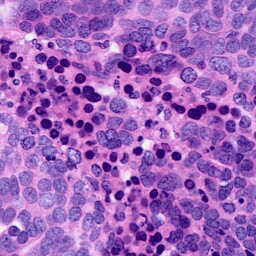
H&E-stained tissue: Ovarian